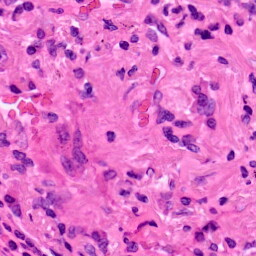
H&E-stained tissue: Lung